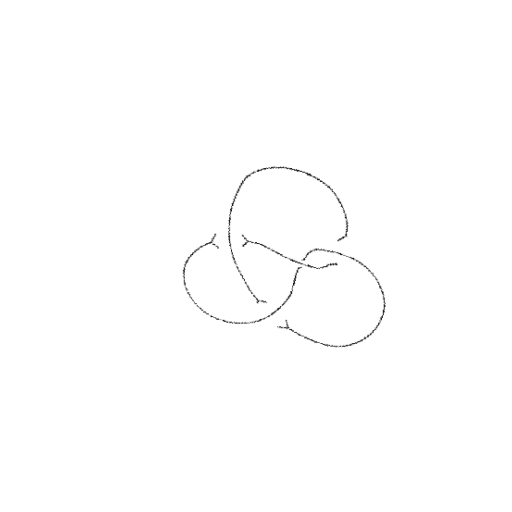
Crossing number: 4